Question: I have a fragment with its layout (fragment_layout.xml). In this layout I want to change dinamically one of its part (empty layout) to insert others piece layouts (first, second and third layout) as described in the image.

I don't want to change all layout of the fragment but only a part of it.
What is the best way to do it?
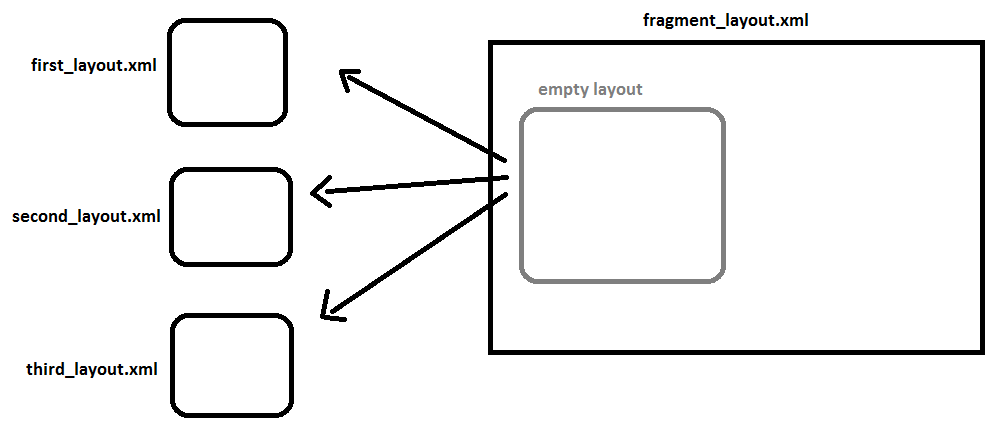
Answer: The best way is using Fragment Transaction. Check this code,
In your Main Activity, which should extend to FragmentActivity
'''
@Override
public void onClick(View button) {
FragmentTransaction ft=getActivity().getSupportFragmentManager().beginTransaction();
if(button==groups)// If clicked button is groups, set the layout fragment1.xml
{
Fragment fragment = new GroupsFragment();
FragmentManager fm = getActivity().getSupportFragmentManager();
FragmentTransaction transaction = fm.beginTransaction();
transaction.replace(R.id.fragment1, fragment);
transaction.commit();
}
else if(button==photos)
{
Fragment fragment2 = new PhotosFragment();
FragmentManager fm2 = getActivity().getSupportFragmentManager();
FragmentTransaction transaction2 = fm2.beginTransaction();
transaction2.replace(R.id.fragment1, fragment2);
transaction2.commit();
}
}
'''
And in your main layout,
'''
<RelativeLayout xmlns:android="http://schemas.android.com/apk/res/android"
xmlns:tools="http://schemas.android.com/tools"
android:layout_width="match_parent"
android:layout_height="match_parent"
tools:context=".ProfileActivity" >
<Button
android:id="@+id/button_profile_photos"
android:layout_width="wrap_content"
android:layout_height="wrap_content"
android:layout_alignParentLeft="true"
android:layout_below="@+id/relativeLayout3"
android:text="Photos" />
<Button
android:id="@+id/button_profile_group"
android:layout_width="wrap_content"
android:layout_height="wrap_content"
android:layout_alignBaseline="@+id/button_profile_photos"
android:layout_alignBottom="@+id/button_profile_photos"
android:layout_toRightOf="@+id/button_profile_photos"
android:text="Groups" />
<FrameLayout
android:id="@+id/fragment1"
android:layout_width="match_parent"
android:layout_height="match_parent"
android:layout_alignParentLeft="true"
android:layout_below="@+id/button_profile_photos" >
</FrameLayout>
'''
And Groups Fragment,
'''
public class GroupsFragment extends Fragment {
@Override
public View onCreateView(LayoutInflater inflater, ViewGroup container,
Bundle savedInstanceState) {
// Inflating layout
View v = inflater.inflate(R.layout.groups_fragment, container, false);
// We obtain layout references
return v;
}
@Override
public void onViewCreated(View view, Bundle savedInstanceState) {
super.onViewCreated(view, savedInstanceState);
}
}
'''